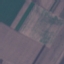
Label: AnnualCrop